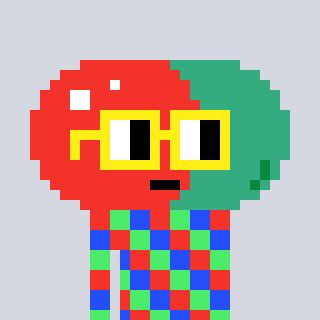
a pixel art character with square yellow glasses, a pill-shaped head and a red-colored body on a cool background